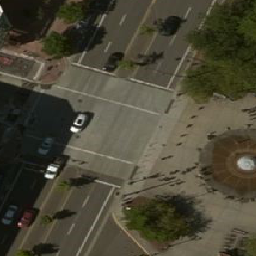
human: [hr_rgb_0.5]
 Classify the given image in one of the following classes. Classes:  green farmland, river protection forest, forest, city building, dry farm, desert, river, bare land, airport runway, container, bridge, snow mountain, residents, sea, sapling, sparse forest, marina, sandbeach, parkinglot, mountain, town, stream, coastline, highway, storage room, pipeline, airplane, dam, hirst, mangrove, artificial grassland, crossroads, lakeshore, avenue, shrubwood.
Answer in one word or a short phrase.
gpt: crossroads